Field crop: maize
Growth stage: 2
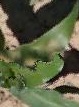
Species: maize